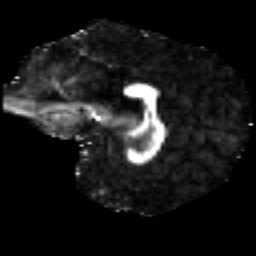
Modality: FA
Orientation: sagittal
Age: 27
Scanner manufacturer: siemens
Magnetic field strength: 3 T
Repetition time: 2.2 s
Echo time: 0.084 s